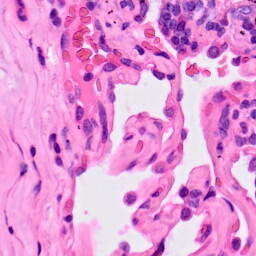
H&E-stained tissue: Lung